Question: I have implemented a simple Drag and drop list using jQuery (not HTML5).
It is working fine, but I am able to drag the list elements a bit too much and not just within the list (I am not able to drop them, ofcourse).
Here is a photo:

Here is the short and simple code that I used:
'''
$(document).ready(function() {
$( "#sortable" ).sortable();
$( "#sortable" ).disableSelection();
});
'''
How do I restrain the amount of area for the dragged element to just up and down movement and not any left - right movement at all.
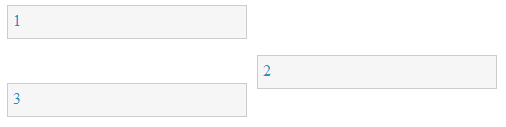
Answer: $("#sortable" ).sortable({axis: 'y'});
<URL>